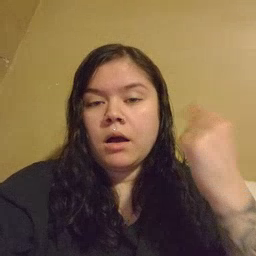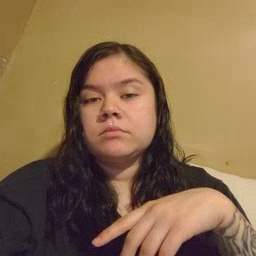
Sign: black